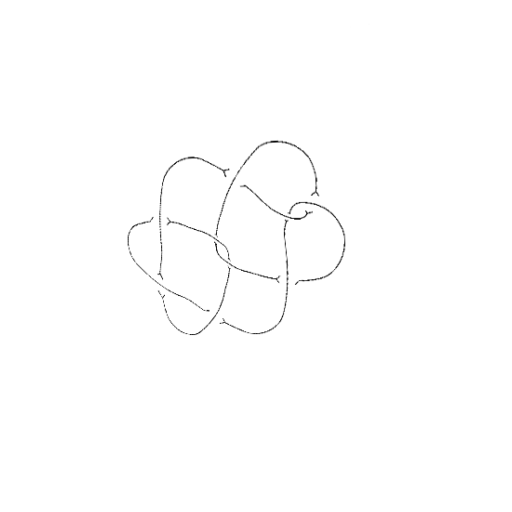
Crossing number: 9